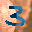
Label: 3